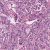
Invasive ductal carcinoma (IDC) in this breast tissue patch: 1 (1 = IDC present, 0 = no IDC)